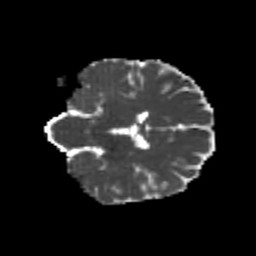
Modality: MD
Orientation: coronal
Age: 22
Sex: female
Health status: healthy
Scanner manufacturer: philips
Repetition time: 7.391 s
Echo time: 0.08599 s